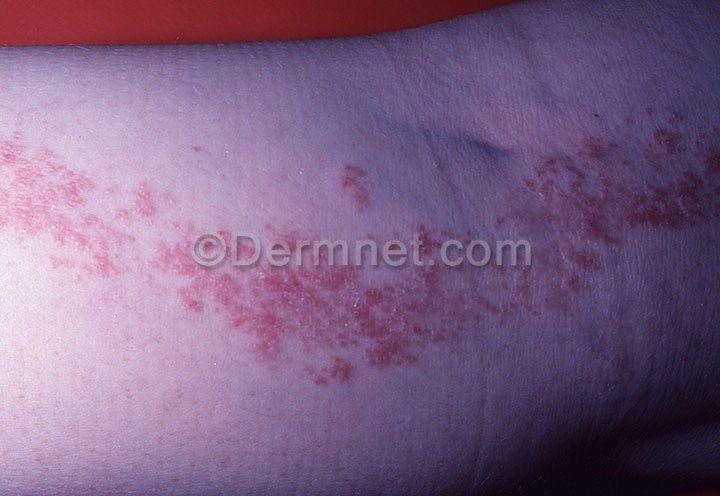
Disease: Seborrheic Keratoses and other Benign Tumors